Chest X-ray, PA view. Patient: 69 years old, sex F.
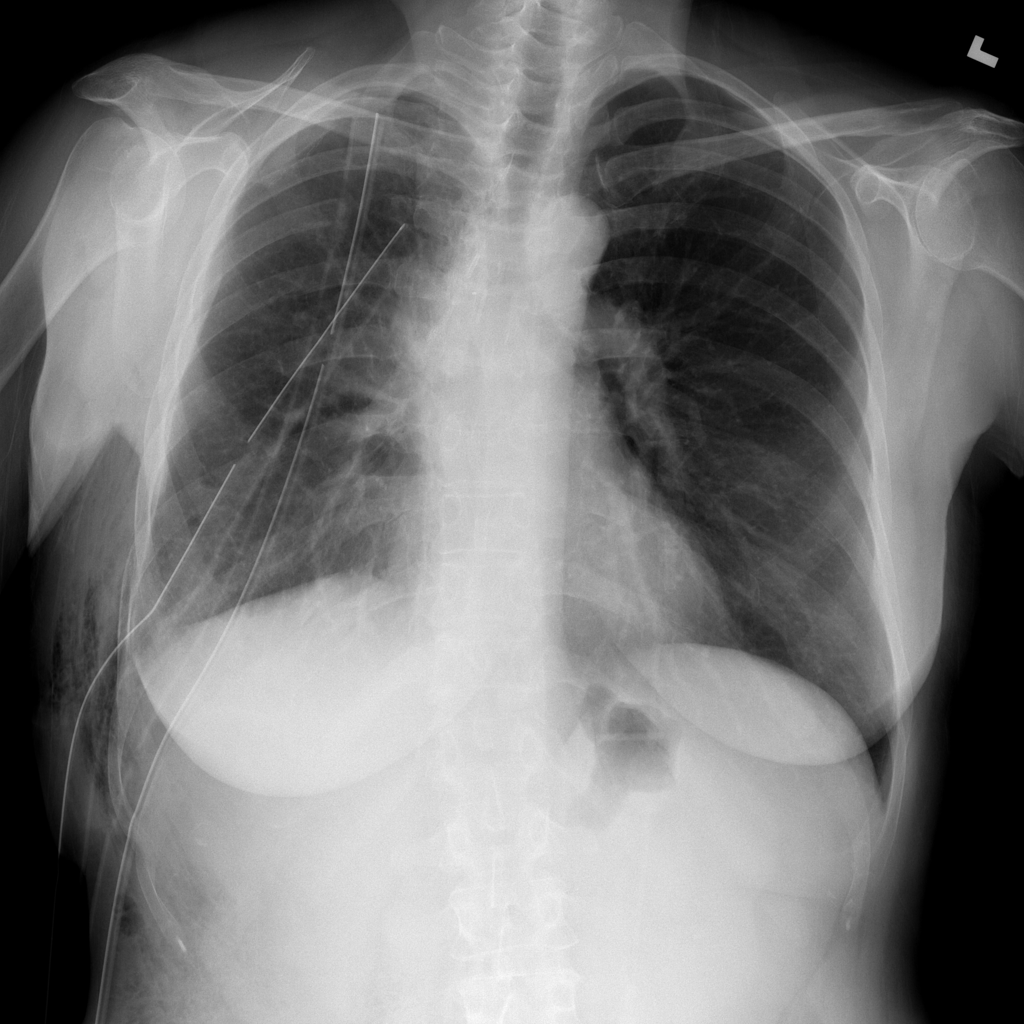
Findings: Emphysema